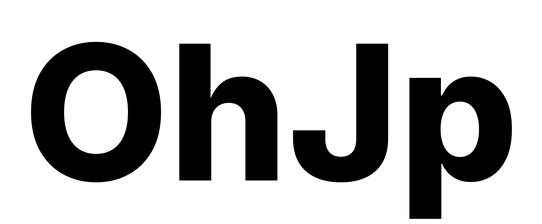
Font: Inter_ExtraBold